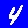
Digit: 4